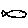
Label: fish